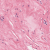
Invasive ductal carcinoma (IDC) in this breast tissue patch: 0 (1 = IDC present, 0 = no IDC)